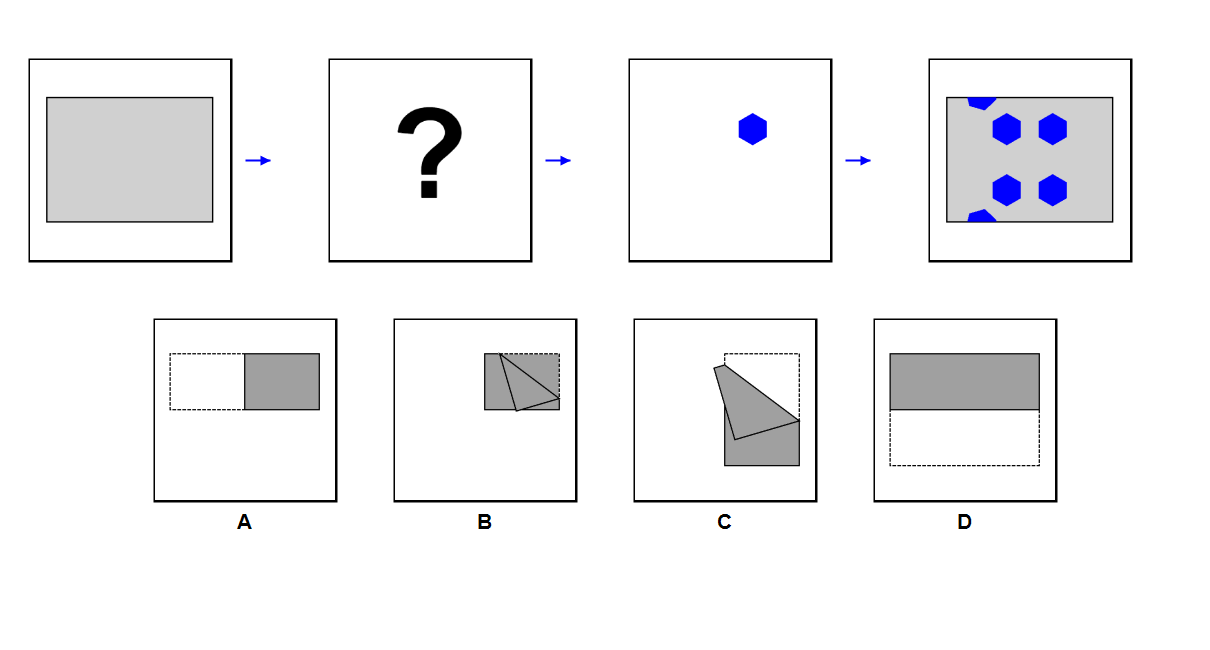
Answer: C